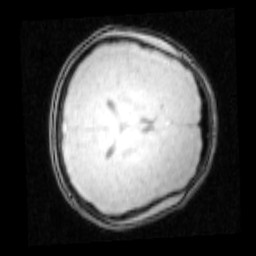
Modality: PDw
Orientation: axial
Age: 14
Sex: female
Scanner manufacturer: siemens
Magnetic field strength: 3 T
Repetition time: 0.25 s
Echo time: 0.00103 s